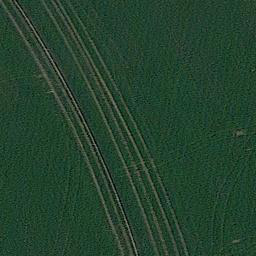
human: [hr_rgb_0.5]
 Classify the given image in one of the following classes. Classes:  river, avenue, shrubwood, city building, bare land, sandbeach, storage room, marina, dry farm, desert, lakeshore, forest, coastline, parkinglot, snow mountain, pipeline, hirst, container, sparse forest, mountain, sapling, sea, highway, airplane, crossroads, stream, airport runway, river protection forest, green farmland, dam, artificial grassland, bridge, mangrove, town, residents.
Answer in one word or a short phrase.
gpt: artificial grassland